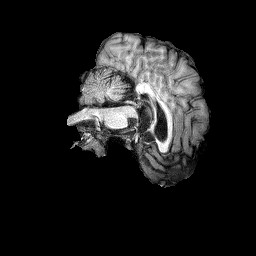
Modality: T1w
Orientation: sagittal
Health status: ill